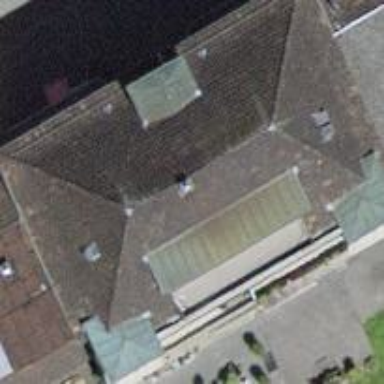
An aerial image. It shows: Half-hipped roof building.